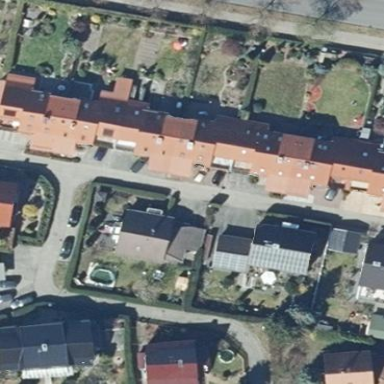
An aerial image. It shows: Terrace building.